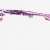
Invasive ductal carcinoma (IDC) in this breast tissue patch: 0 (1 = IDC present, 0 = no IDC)